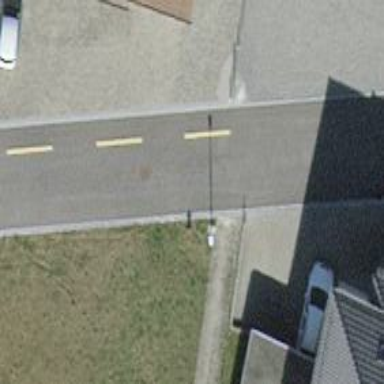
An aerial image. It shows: Unmarked crossing on the road.